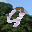
Label: 9